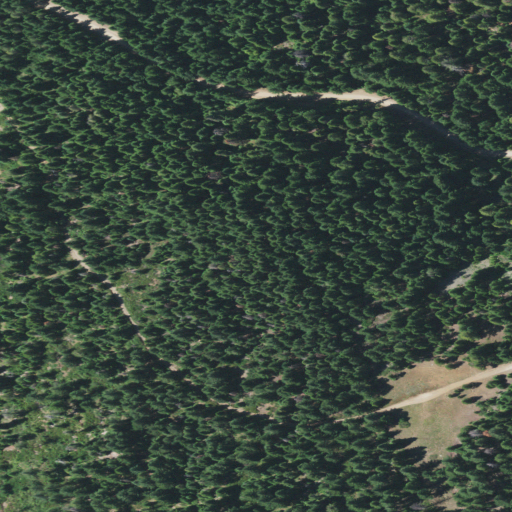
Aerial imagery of plain(s) in Oregon named Portuguese Flat containing grassland, open development, evergreen forest, low intensity development, high intensity development, and shrub